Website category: sports
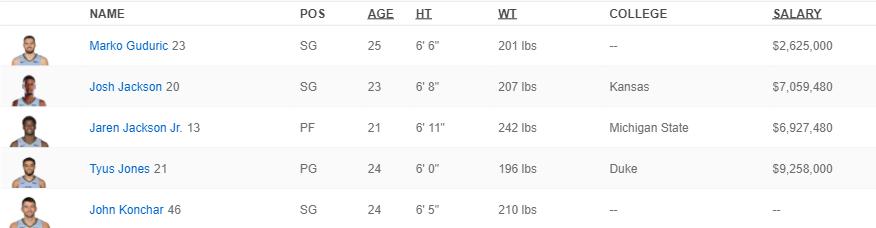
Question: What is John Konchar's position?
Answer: SG

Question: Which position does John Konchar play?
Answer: SG

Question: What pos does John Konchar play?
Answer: SG

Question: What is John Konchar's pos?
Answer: SG

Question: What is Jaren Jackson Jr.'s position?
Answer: PF

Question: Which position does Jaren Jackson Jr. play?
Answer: PF

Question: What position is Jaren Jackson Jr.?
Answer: PF

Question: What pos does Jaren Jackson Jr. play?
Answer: PF

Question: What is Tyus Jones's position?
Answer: PG

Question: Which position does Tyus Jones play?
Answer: PG

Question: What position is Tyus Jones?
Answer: PG

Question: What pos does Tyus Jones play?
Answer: PG

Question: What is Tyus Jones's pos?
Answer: PG

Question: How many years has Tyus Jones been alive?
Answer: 24

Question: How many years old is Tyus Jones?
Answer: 24

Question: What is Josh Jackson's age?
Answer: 23

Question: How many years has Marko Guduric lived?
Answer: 25

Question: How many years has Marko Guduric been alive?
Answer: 25

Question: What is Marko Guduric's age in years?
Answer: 25

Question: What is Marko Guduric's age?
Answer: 25

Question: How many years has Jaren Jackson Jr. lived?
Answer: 21

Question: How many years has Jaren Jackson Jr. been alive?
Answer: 21

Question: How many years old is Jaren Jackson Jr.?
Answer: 21

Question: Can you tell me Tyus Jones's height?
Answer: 6' 0"

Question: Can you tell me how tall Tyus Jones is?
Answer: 6' 0"

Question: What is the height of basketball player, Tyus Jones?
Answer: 6' 0"

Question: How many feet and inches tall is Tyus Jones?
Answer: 6' 0"

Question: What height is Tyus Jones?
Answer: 6' 0"

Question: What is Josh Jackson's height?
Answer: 6' 8"

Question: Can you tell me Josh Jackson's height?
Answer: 6' 8"

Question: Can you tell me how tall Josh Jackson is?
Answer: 6' 8"

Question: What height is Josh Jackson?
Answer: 6' 8"

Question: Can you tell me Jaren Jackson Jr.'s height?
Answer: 6' 11"

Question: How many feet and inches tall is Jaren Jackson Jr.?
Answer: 6' 11"

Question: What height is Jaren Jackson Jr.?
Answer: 6' 11"

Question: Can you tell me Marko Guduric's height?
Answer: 6' 6"

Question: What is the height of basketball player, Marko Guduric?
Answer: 6' 6"

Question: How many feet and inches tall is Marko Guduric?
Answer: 6' 6"

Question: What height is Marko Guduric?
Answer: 6' 6"

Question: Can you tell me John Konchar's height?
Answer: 6' 5"

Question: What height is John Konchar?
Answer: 6' 5"

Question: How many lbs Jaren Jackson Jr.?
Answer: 242 lbs

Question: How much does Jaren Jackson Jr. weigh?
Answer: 242 lbs

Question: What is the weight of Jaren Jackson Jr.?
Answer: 242 lbs

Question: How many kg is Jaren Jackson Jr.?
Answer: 242 lbs

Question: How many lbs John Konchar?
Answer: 210 lbs

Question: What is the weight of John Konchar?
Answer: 210 lbs

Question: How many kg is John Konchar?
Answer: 210 lbs

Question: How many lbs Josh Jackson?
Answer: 207 lbs

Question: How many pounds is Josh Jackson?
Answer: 207 lbs

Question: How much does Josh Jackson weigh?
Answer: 207 lbs

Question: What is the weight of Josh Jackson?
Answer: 207 lbs

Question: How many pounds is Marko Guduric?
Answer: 201 lbs

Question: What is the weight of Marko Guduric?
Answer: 201 lbs

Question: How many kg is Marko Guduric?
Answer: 201 lbs

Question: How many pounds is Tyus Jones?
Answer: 196 lbs

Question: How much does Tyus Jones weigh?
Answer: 196 lbs

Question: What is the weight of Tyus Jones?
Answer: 196 lbs

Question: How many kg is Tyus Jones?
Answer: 196 lbs

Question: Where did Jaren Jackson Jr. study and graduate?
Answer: Michigan State

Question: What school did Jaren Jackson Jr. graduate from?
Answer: Michigan State

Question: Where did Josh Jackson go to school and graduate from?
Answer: Kansas

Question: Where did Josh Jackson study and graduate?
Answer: Kansas

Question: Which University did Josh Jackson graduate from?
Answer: Kansas